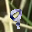
Label: 9